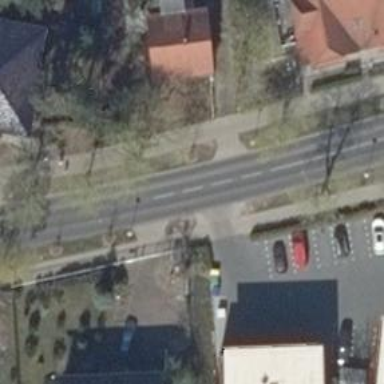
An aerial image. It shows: Secondary road with asphalt surface. There are separate sidewalks on both sides.